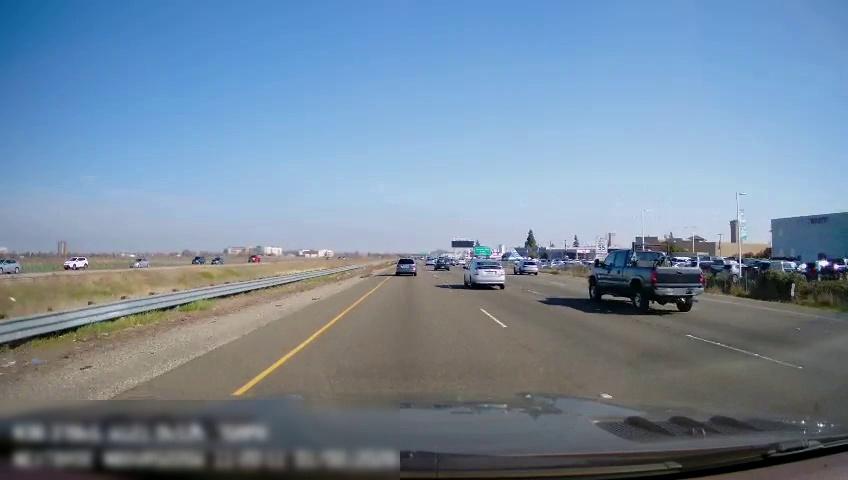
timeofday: Day
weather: Sunny
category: Drivable Space
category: Vehicles | Car
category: Vehicles | Car
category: Vehicles | Truck
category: Vehicles | Car
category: Vehicles | Car
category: Vehicles | Car
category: Vehicles | Car
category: Vehicles | Car
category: Vehicles | SUV
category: Vehicles | Car
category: Vehicles | Car
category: Vehicles | Car
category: Vehicles | Car
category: Lanes | Current Lane
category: Lanes | Current Lane
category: Lanes | Alternate Lane
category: Lanes | Alternate Lane
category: Lanes | Alternate Lane
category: Traffic | Signs